Aerial crown-view tile of a tropical tree (Barro Colorado Island, Panama), acquired 20250414:
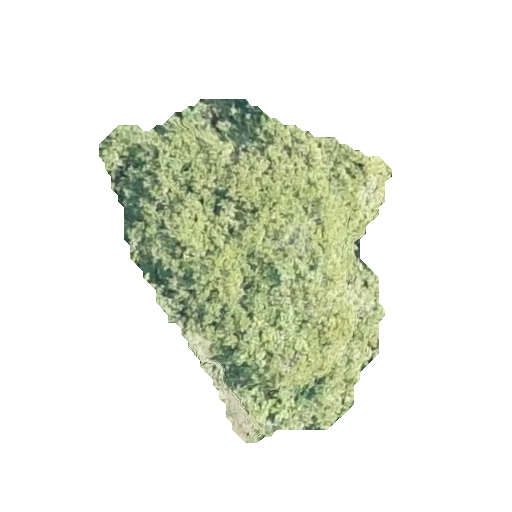
Species: Alseis blackiana
GBIF accepted scientific name: Alseis blackiana
Crown area: 97.449 m²